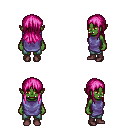
a pixel art fantasy rpg character, female body template, orc, green skin, chain tabard jacket, teal pants, pink unkempt hairstyle, maroon shoes, four views (front, back, left, right), 2x2 character sprite sheet, small pixel art, hard edges, no anti-aliasing